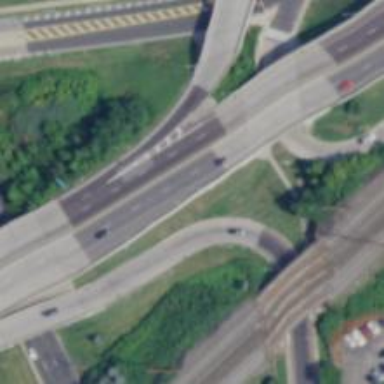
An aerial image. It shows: Urban freeway or expressway.